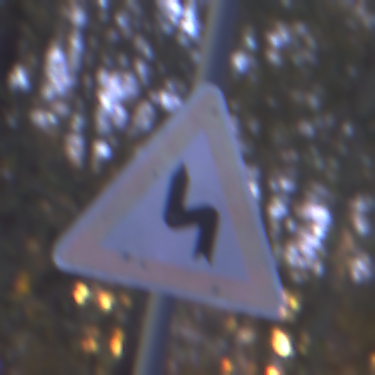
Verkehrszeichen: DoppelkurveZunaechstLinks
Umgebung: Outdoor, Suburban
Tageszeit: Night
Wetter: PartlyCloudy
Licht: Artificial
Jahreszeit: NotSpecified
Kontrast: LowContrast